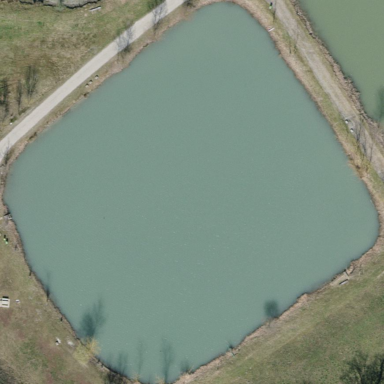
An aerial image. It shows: Serene pond surrounded by nature.